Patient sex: M
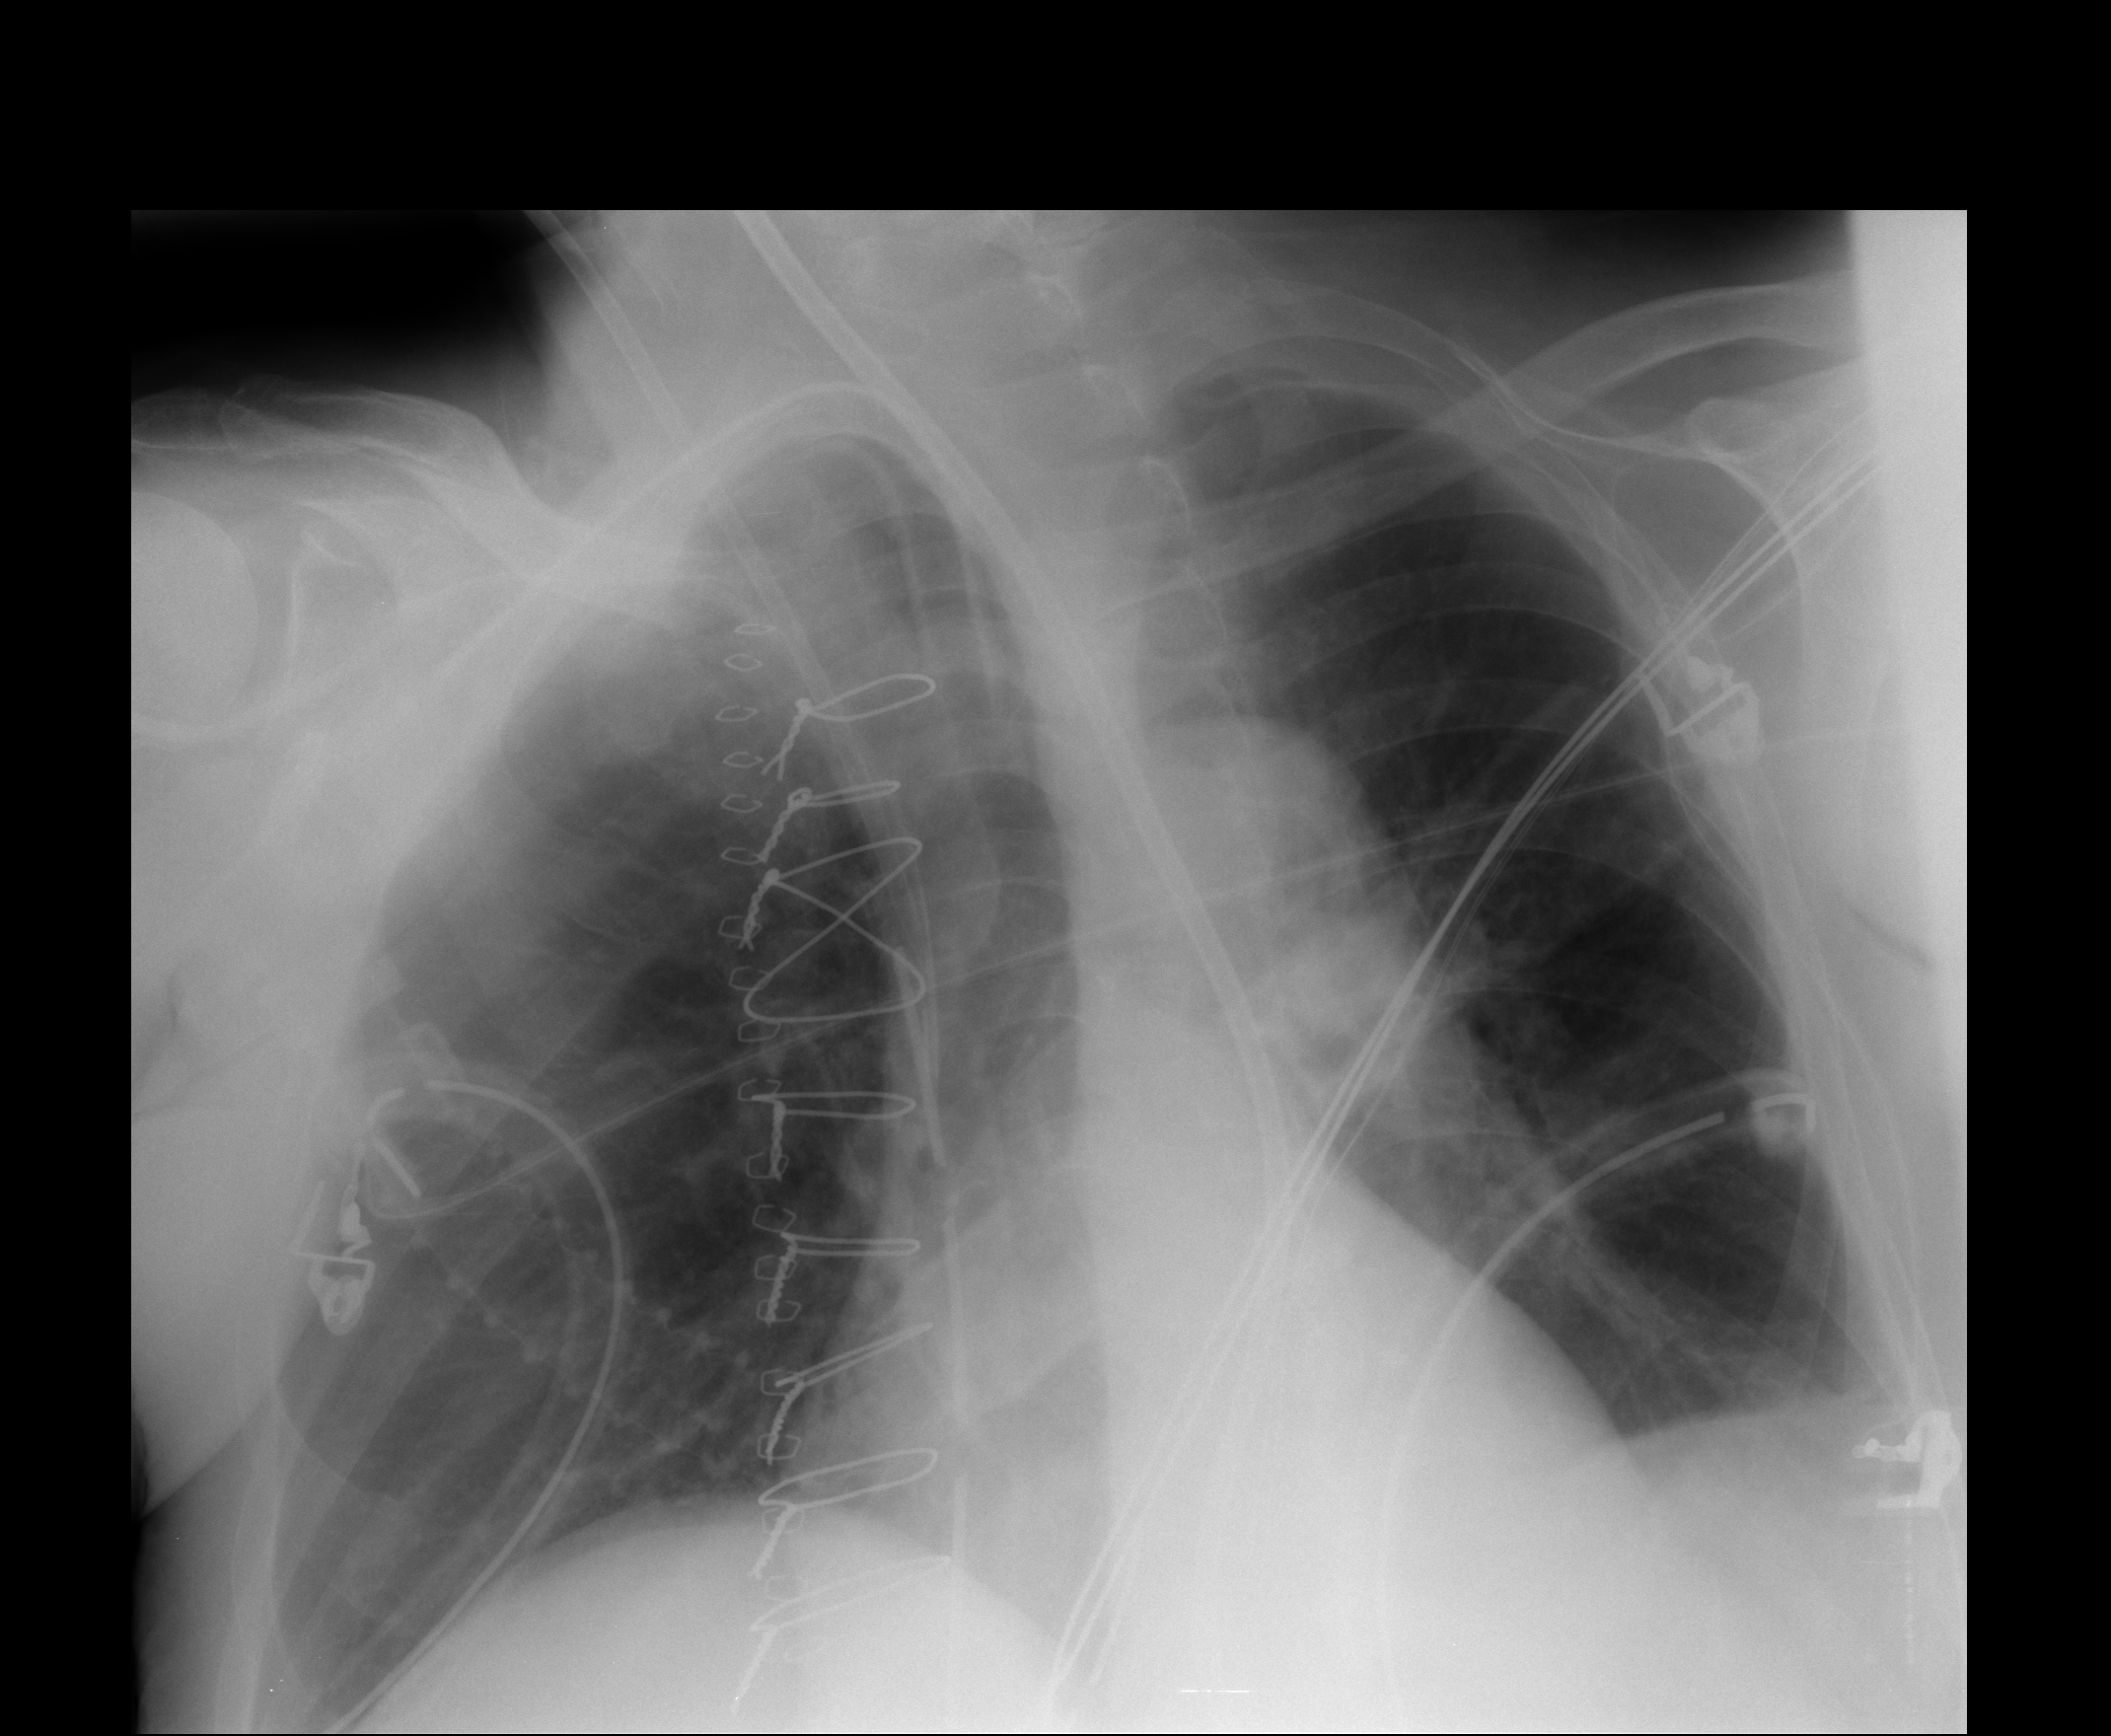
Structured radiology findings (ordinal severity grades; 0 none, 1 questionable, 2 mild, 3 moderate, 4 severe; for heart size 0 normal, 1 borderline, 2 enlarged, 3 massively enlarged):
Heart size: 0
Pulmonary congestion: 0
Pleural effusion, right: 0
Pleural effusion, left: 0
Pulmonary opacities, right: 0
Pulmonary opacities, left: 0
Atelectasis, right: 0
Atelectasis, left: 1